九年级 · 度量几何学
如图, 网格中的小正方形边长都是1, 则以 $O$ 为圆心, $O A$ 为半径的弧 $\overparen{A B}$ 和弦 $A B$ 所围成的弓形面积等于 $($ )

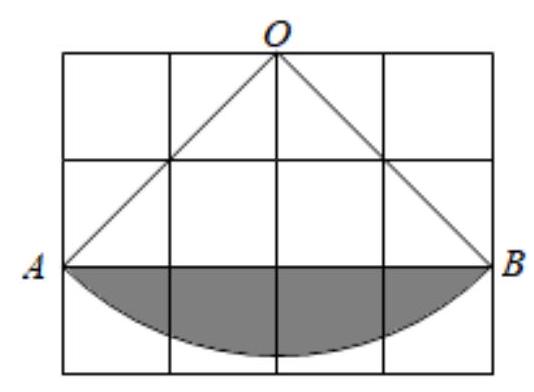
A. $2 \pi-4$

B. $2 \pi-8$

C. $4 \pi-4$

D. $\pi-4$

答案: A
解析: 解: 由题意, $O A=O B=2 \sqrt{2}, \angle A O B=90^{\circ}$,

$\therefore S_{\text {形 }}=S_{\text {扇形 } O A B}-S_{\triangle A O B}=\frac{90 \cdot \pi \times(2 \sqrt{2})^{2}}{360}-\frac{1}{2} \times 2 \sqrt{2} \times 2 \sqrt{2}=2 \pi-4$,

故选: $A$.

弓形面积看成扇形面积减去三角形面积即可.

本题考查扇形的面积, 三角形的面积等知识, 解题的关键是学会利用分割法求阴影部分面积.